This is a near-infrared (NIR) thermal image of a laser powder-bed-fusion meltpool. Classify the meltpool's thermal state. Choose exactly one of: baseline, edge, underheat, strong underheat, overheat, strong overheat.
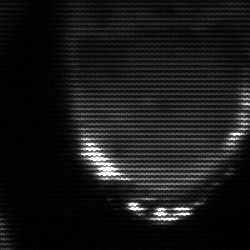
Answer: edge